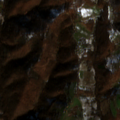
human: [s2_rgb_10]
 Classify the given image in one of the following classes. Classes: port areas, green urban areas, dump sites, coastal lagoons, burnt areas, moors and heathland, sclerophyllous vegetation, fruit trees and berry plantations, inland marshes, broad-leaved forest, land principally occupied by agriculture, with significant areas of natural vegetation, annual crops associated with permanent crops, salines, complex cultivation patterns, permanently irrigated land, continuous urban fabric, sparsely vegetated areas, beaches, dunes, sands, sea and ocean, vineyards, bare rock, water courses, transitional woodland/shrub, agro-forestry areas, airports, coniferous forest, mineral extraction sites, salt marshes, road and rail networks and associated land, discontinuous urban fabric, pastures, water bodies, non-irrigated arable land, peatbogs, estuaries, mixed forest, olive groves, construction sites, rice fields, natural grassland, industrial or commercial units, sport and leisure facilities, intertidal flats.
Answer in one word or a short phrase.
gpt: complex cultivation patterns, land principally occupied by agriculture, with significant areas of natural vegetation, broad-leaved forest, transitional woodland/shrub